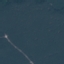
Land use / land cover class: Forest